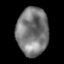
Tissue: lung
Cell type: T cells
Senescence score: 0.239
Nuclear area (px): 1488
Mean DAPI intensity: 120.87